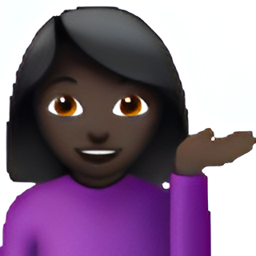
Name: woman tipping hand type 6
Emoji: 💁🏿‍♀️
Group: People & Body
Sub-group: person-gesture